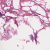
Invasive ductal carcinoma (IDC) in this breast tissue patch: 0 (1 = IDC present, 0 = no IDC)